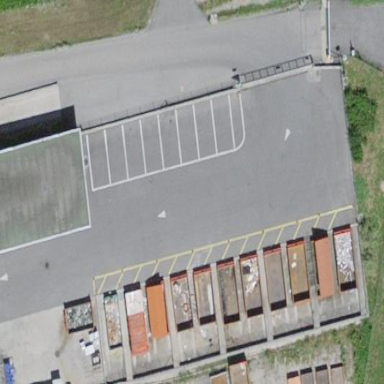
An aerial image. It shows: Recycling center for various types of waste.